Field crop: tomato
Growth stage: 1
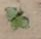
Species: solanum